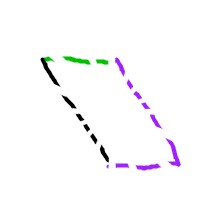
Shape: parallelogram